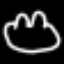
Label: frog